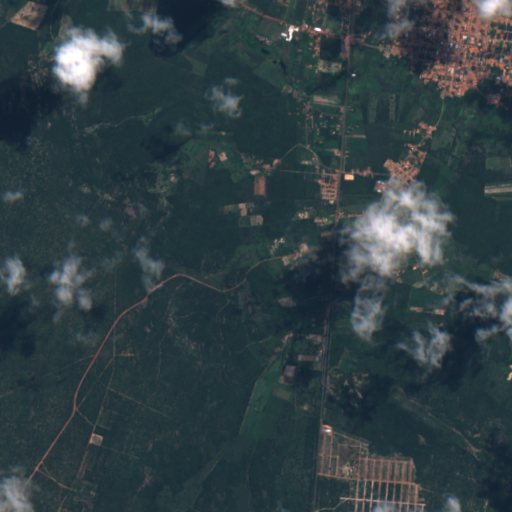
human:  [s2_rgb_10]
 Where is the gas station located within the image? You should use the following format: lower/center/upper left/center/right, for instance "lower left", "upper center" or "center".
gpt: The gas station is located in the upper right of the image.
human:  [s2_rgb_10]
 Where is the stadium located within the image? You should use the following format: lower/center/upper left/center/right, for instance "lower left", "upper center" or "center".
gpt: The stadium is located in the upper center of the image.
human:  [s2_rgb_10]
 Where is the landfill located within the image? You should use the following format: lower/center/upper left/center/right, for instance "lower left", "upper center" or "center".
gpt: There is no landfill in the image.